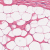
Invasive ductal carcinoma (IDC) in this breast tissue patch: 0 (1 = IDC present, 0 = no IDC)